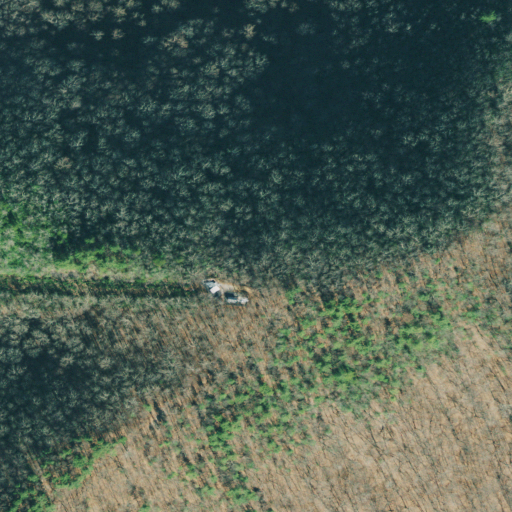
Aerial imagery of mountain in Georgia named Rocky Top containing deciduous forest, mixed forest, open development, and low intensity development